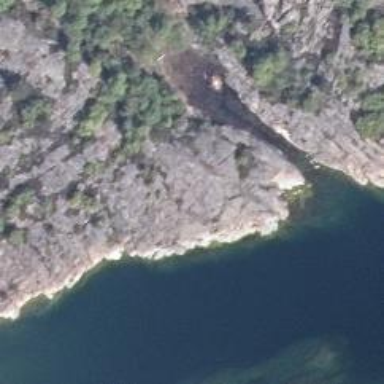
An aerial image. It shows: Natural cliff.